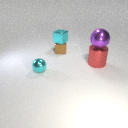
small cyan metal sphere in front of large red metal cylinder